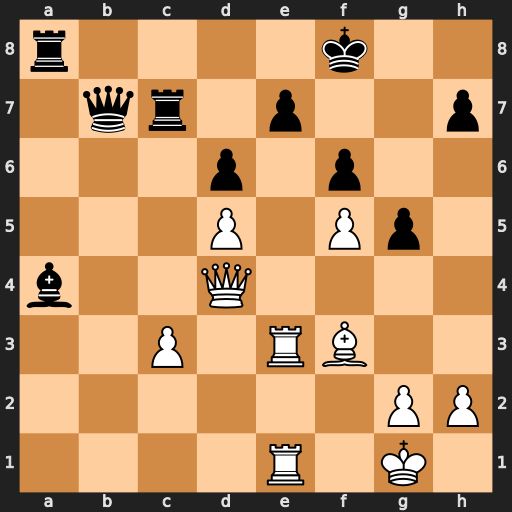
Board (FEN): r4k2/1qr1p2p/3p1p2/3P1Pp1/b2Q4/2P1RB2/6PP/4R1K1
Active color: w
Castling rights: -
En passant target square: -
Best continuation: Rxe7 Rxe7 Qxf6+